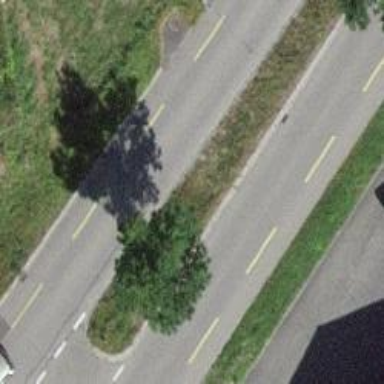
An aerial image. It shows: Primary highway with designated cycle lane.